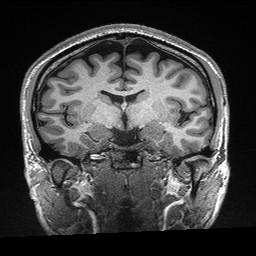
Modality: T1w
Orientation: sagittal
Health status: healthy
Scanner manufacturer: siemens
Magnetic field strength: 3 T
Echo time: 0.00298 s